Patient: sex M, age 63
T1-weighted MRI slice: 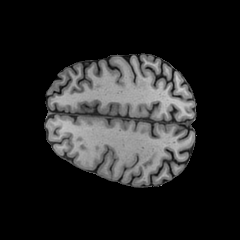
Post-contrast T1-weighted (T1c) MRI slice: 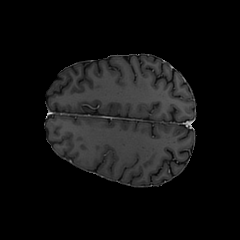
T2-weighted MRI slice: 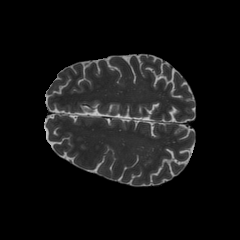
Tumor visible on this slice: no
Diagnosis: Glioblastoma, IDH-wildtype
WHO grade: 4